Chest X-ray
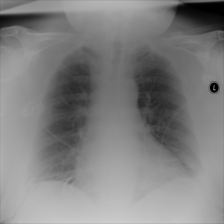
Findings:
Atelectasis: positive
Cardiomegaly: negative
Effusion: positive
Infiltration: negative
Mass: negative
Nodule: negative
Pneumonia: negative
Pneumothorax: negative
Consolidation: negative
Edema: negative
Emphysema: negative
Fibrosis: negative
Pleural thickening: negative
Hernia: negative